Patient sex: F
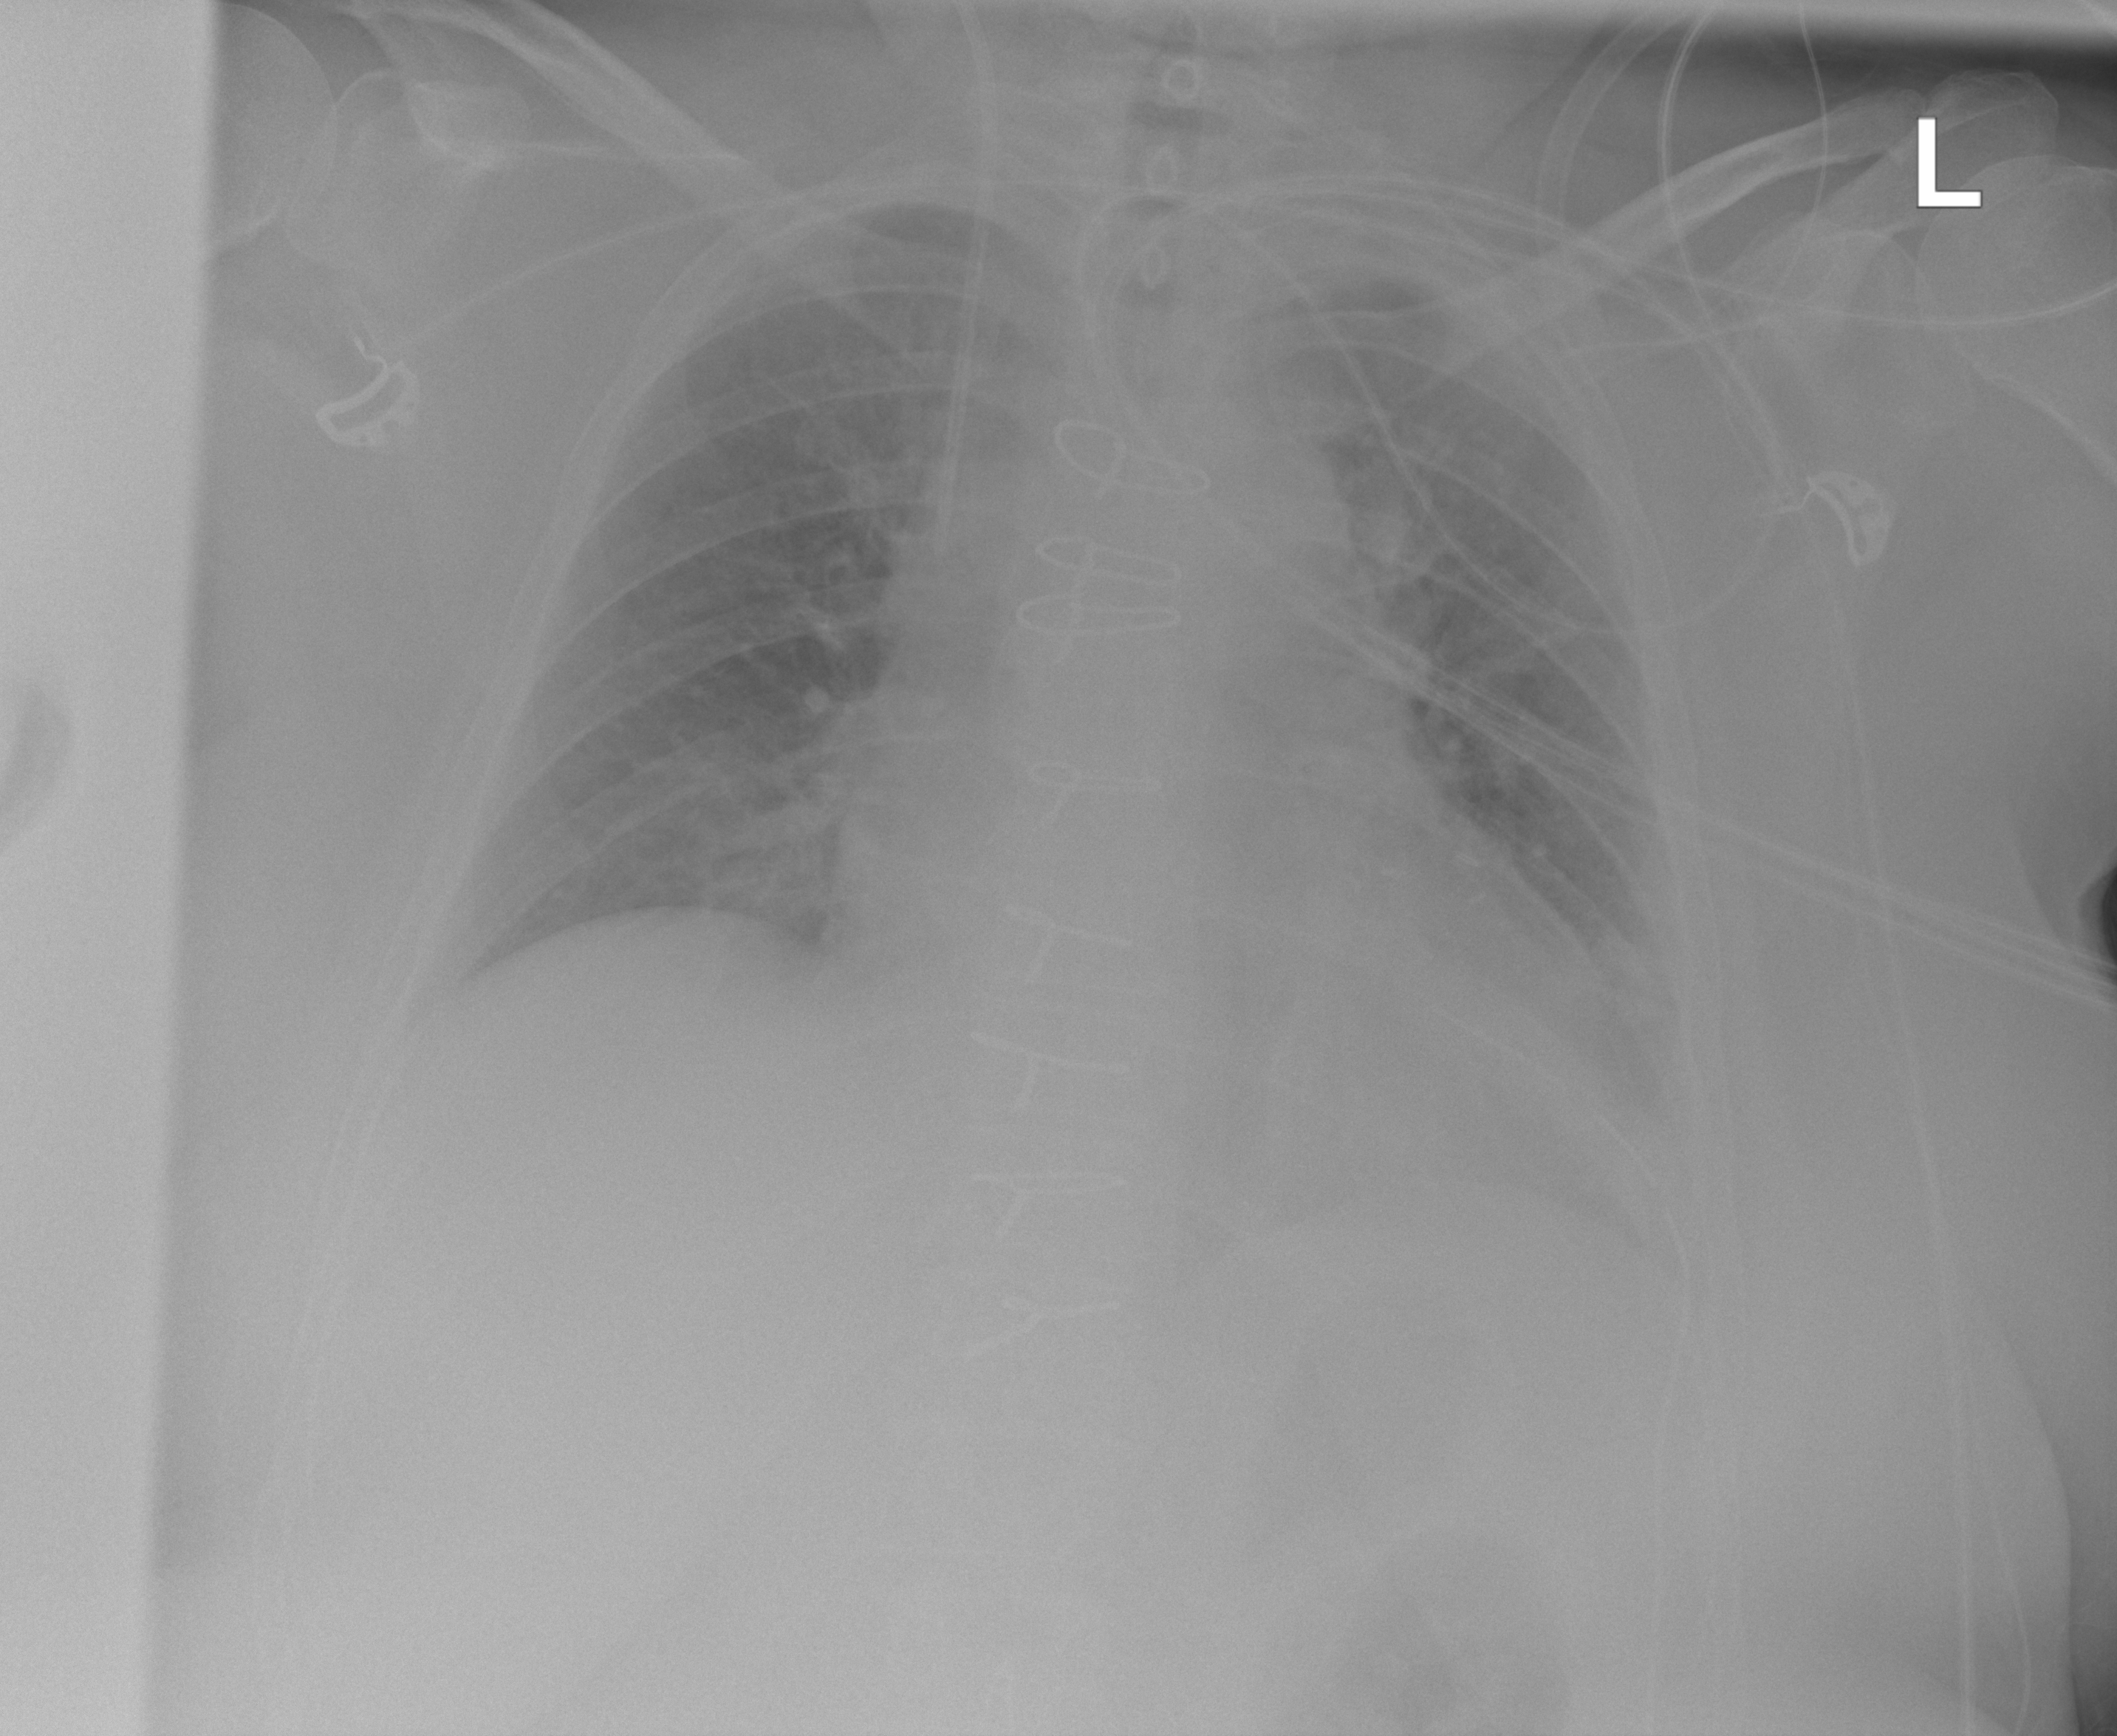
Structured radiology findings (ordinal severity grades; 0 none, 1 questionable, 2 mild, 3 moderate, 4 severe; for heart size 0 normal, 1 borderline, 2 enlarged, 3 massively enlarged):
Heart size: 2
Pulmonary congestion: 2
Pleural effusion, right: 0
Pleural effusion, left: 0
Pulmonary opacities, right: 0
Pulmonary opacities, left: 0
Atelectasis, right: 0
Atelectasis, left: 0